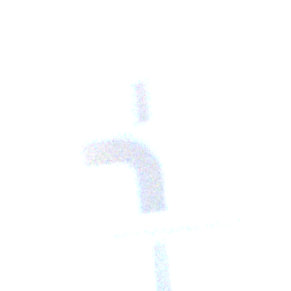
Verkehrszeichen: VerlaufVorfahrtsstrasse5
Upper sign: Vorfahrtsstrasse
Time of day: SunriseSunset
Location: Outdoor (RoadRail)
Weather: Clear
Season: NotSpecified
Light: Natural